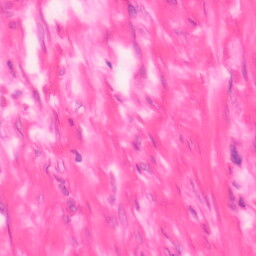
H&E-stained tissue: Colon